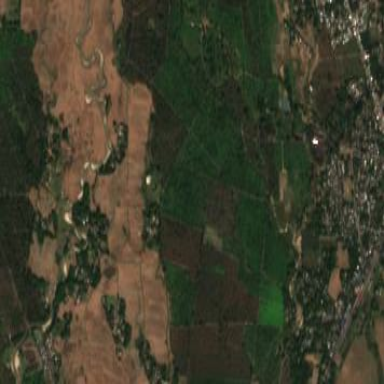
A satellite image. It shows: Orchard filled with tea plants.